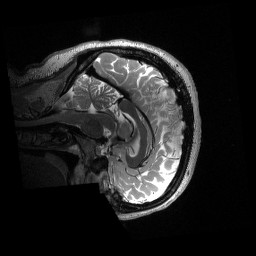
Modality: T2w
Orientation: sagittal
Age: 34
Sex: female
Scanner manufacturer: siemens
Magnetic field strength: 3 T
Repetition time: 3.2 s
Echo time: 0.563 s